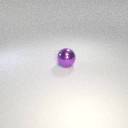
large purple metal sphere